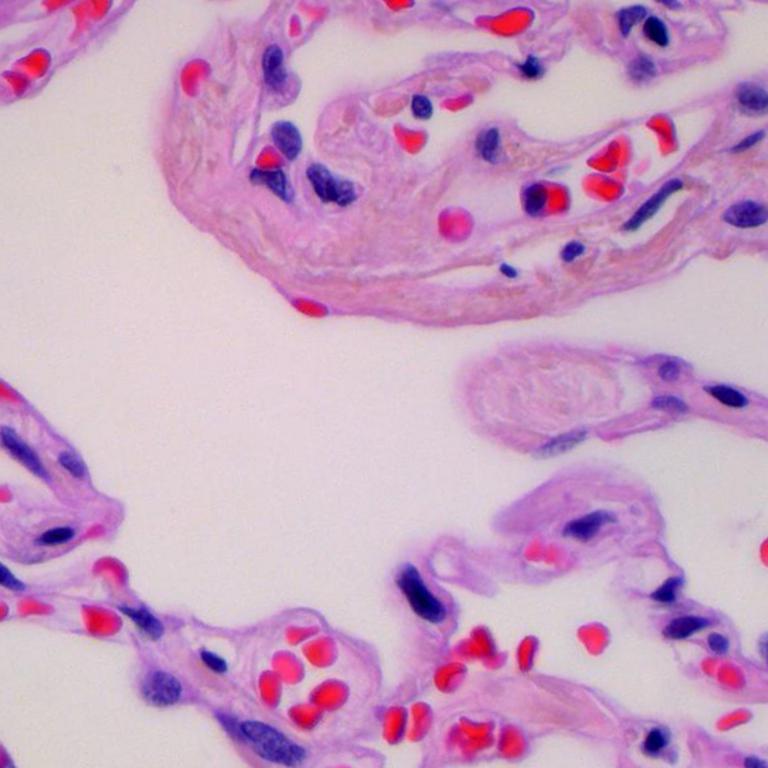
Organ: lung
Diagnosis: benign